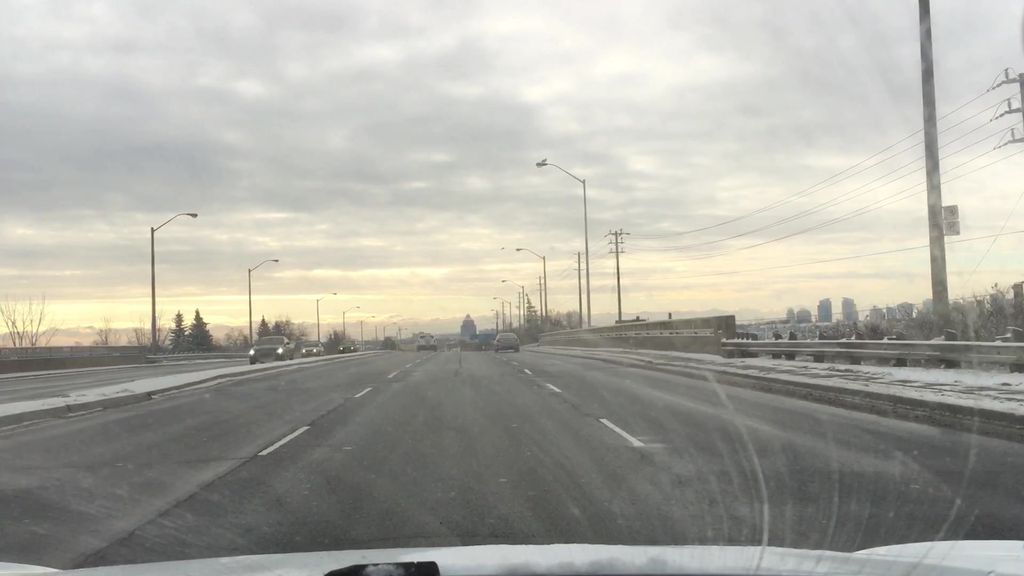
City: toronto